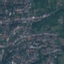
Label: Residential